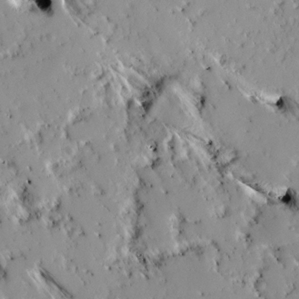
Label: non_frost